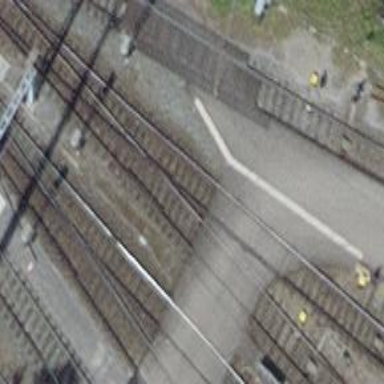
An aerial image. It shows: Railway yard used for servicing trains.